The image is a wavelet scalogram (time versus scale/frequency) of a rolling-element bearing's vibration signal. What is the most likely bearing condition (normal, inner_race, outer_race, ball)?
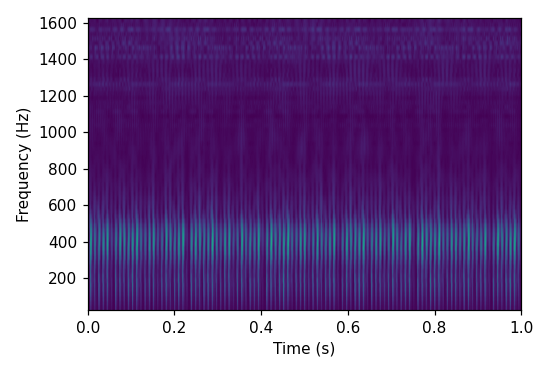
Answer: outer_race